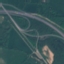
Land use / land cover: Highway